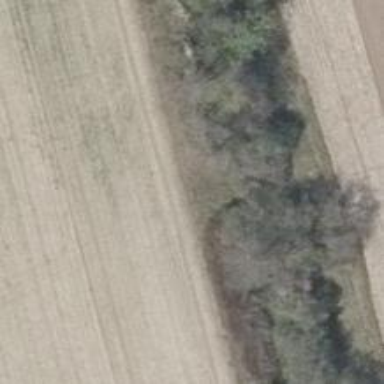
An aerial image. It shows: Row of trees in natural setting.